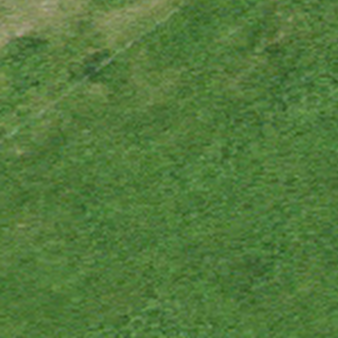
Label: other